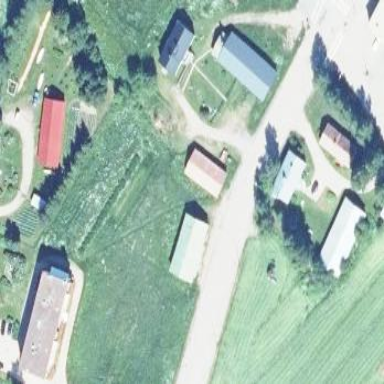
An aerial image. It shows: Farmyard area.